Question: This is a somewhat noob-question for someone who had a few years of web development experience, but after not finding the answer on either or , I have decided to ask it here.
I am using web framework for , but this question is not specific to any web framework or programming language.
Here's a list of games that are queried from the database. Each game entity is a single table row, generated using a :
'''
table.table
tbody
for game in games
tr
td.span2
img.img-polaroid(src='/img/games/#{game.largeImage}')
// continues further
'''

Each block, as well as each button/modal dialog are generated by the for-loop with an id that matches the game. For example, the button for Assassin's Creed will have . - is how you reference a variable in Jade, passed in from the server.
'''
button.btn.btn-primary.btn-mini(id='price-#{game.slug}', href='#buyModal', role='button', data-toggle='modal')
'''
and
'''
.modal.hide.fade(id='modal-#{game.slug}', tabindex='-1', role='dialog', aria-labelledby='myModalLabel', aria-hidden='true')
.modal-header
span.lead Game Checkout
img.pull-right(src='/img/new_visa_medium.gif')
.modal-body
label
i.icon-user
| Name on Card
input.input-medium(type='text')
label
i.icon-barcode
| Card Number
input.input-medium(type='text', placeholder='**** **** **** ****', maxlength=16)
label
i.icon-time
| Expiration Date
input.input-mini(type='text', placeholder='MMYY', maxlength=4)
label
i.icon-qrcode
| Card Code
input.input-mini(type='text', placeholder='CVC', maxlength=4)
.modal-footer
button.btn(data-dismiss='modal', aria-hidden='true') Cancel
button.btn.btn-primary(id='#{game.slug}') Buy
'''
and
'''
script(type='text/javascript')
$('#_#{game.slug}').raty({
path: '/img',
round : { down: .25, full: .6, up: .76 },
score: #{game.rating}/#{game.votes},
readOnly: true
});
'''
Multiply that by the number of games and that's how many inline scripts I have on one page.
Worse yet, I have to account for the following cases:
- -
...in that case, use the following script:
'''
script(type='text/javascript')
$('#_#{game.slug}').raty({
path: '/img',
round : { down: .25, full: .6, up: .76 },
score: #{game.rating}/#{game.votes},
readOnly: false,
click: function (score, event) {
var self = this;
$.meow({
message: 'Thanks for voting. Your rating has been recorded.',
icon: 'http://png-3.findicons.com/files/icons/1577/danish_royalty_free/32/smiley.png'
});
$.ajax({
type: 'POST',
url: '/games/rating',
data: {
slug: $(self).attr('id').slice(1),
rating: score
},
success: function () {
console.log('setting to read-only');
$(self).raty('readOnly', true);
}
});
}
});
'''
-
Long story short, it has become a maintenance nightmare trying to maintain all this JavaScript in my template files, and my markup looks unacceptably dirty.
What's a solution for this? This seems like such a common scenario for CRUD applications. Ideally I would like to move all javascript to a separate file. But if I could remove some code duplication, that would be great too.
The problem is if I move inline javascript to a separate file how do I know which game am I rating? How do I know which Buy button has user clicked on?
Right now there is no ambiguity because for games I have N buy buttons, modal dialogs and rating scripts. Regardless of what anyone thinks of this style of programming, it's an awful way to maintain the code.
Please share some insight with a noobie!
Thank you in advance.
Here's a complete code snippet of my games.jade file:
'''
extends layout
block content
br
ul.nav.nav-pills
if heading === 'Top 25'
li.active
a(href='/games') Top 25
else
li
a(href='/games') Top 25
if heading === 'Action'
li.active
a(href='/games/genre/action') Action
else
li
a(href='/games/genre/action') Action
if heading === 'Adventure'
li.active
a(href='/games/genre/adventure') Adventure
else
li
a(href='/games/genre/adventure') Adventure
if heading === 'Driving'
li.active
a(href='/games/genre/driving') Driving
else
li
a(href='/games/genre/driving') Driving
if heading === 'Puzzle'
li.active
a(href='/games/genre/puzzle') Puzzle
else
li
a(href='/games/genre/puzzle') Puzzle
if heading === 'Role-Playing'
li.active
a(href='/games/genre/role-playing') Role-Playing
else
li
a(href='/games/genre/role-playing') Role-Playing
if heading === 'Simulation'
li.active
a(href='/games/genre/simulation') Simulation
else
li
a(href='/games/genre/simulation') Simulation
if heading === 'Strategy'
li.active
a(href='/games/genre/strategy') Strategy
else
li
a(href='/games/genre/strategy') Strategy
if heading === 'Sports'
li.active
a(href='/games/genre/sports') Sports
else
li
a(href='/games/genre/sports') Sports
if games.length == 0
.alert.alert-warning
| Database query returned no results.
else
table.table
tbody
for game in games
.modal.hide.fade(id='modal-#{game.slug}', tabindex='-1', role='dialog', aria-labelledby='myModalLabel', aria-hidden='true')
.modal-header
span.lead Game Checkout
img.pull-right(src='/img/new_visa_medium.gif')
.modal-body
label
i.icon-user
| Name on Card
input.input-medium(type='text')
label
i.icon-barcode
| Card Number
input.input-medium(type='text', placeholder='**** **** **** ****', maxlength=16)
label
i.icon-time
| Expiration Date
input.input-mini(type='text', placeholder='MMYY', maxlength=4)
label
i.icon-qrcode
| Card Code
input.input-mini(type='text', placeholder='CVC', maxlength=4)
.modal-footer
button.btn(data-dismiss='modal', aria-hidden='true') Cancel
button.btn.btn-primary(id='#{game.slug}') Buy
tr
td.span2
img.img-polaroid(src='/img/games/#{game.largeImage}')
td
a(href='/games/#{game.slug}')
strong
= game.title
| &nbsp;
if user.userName
button.btn.btn-primary.btn-mini(id='price-#{game.slug}', href='#modal-#{game.slug}', role='button', data-toggle='modal')
i.icon-shopping-cart.icon-white
= game.price
if user.purchasedGames && user.purchasedGames.length > 0
for mygame in user.purchasedGames
if mygame.game.slug == game.slug
script(type='text/javascript')
$('#price-#{game.slug}').removeAttr('href');
$('#price-#{game.slug}').html('<i class="icon-shopping-cart icon-white"></i> Purchased');
div
span(id='_' + game.slug)
span(id='votes', name='votes')
| (#{game.votes} votes)
div
small.muted
div #{game.releaseDate} | #{game.publisher}
div #{game.genre}
p
=game.description
// logged-in users
if user.userName
if game.votedPeople.length > 0
for voter in game.votedPeople
if voter == user.userName || user.suspendedRating
script(type='text/javascript')
$('#_#{game.slug}').raty({
path: '/img',
round : { down: .25, full: .6, up: .76 },
score: #{game.rating}/#{game.votes},
readOnly: true
});
else
script(type='text/javascript')
$('#_#{game.slug}').raty({
path: '/img',
round : { down: .25, full: .6, up: .76 },
score: #{game.rating}/#{game.votes},
readOnly: false,
click: function (score, event) {
var self = this;
$.meow({
message: 'Thanks for voting. Your rating has been recorded.',
icon: 'http://png-3.findicons.com/files/icons/1577/danish_royalty_free/32/smiley.png'
});
$.ajax({
type: 'POST',
url: '/games/rating',
data: {
slug: $(self).attr('id').slice(1),
rating: score
},
success: function () {
console.log('setting to read-only');
$(self).raty('readOnly', true);
}
});
}
});
else
if (user.suspendedRating)
script(type='text/javascript')
$('#_#{game.slug}').raty({
path: '/img',
round : { down: .25, full: .6, up: .76 },
score: #{game.rating}/#{game.votes},
readOnly: true
});
else
script(type='text/javascript')
$('#_#{game.slug}').raty({
path: '/img/',
round : { down: .25, full: .6, up: .76 },
score: #{game.rating}/#{game.votes},
readOnly: false,
click: function (score, event) {
var self = this;
$.meow({
message: 'Thanks for voting. Your rating has been recorded.',
icon: 'http://png-3.findicons.com/files/icons/1577/danish_royalty_free/32/smiley.png'
});
$.ajax({
type: 'POST',
url: '/games/rating',
data: {
slug: $(self).attr('id').slice(1),
rating: score
},
success: function () {
console.log('setting to read-only');
$(self).raty('readOnly', true);
}
});
}
});
else
script(type='text/javascript')
$('#_#{game.slug}').raty({
path: '/img',
round : { down: .25, full: .6, up: .76 },
score: #{game.rating}/#{game.votes},
readOnly: true
});
script(type='text/javascript')
$('##{game.slug}').click(function() {
var game = this;
$.ajax({
type: 'post',
url: '/buy',
data: {
slug: $(game).attr('id')
}
}).success(function () {
$('#price-#{game.slug}').attr('disabled', 'true');
$('#modal-' + $(game).attr('id')).modal('hide');
humane.log('Your order has been submitted!');
});
});
'''
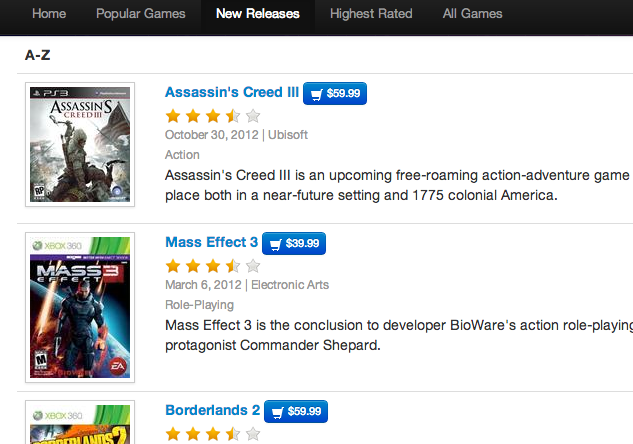
Answer: That was way too long to read. Anyways, I think I get the gist of what you're saying and would use a format like this:
'''
<div id="some_container">
<!-- The following div would be generated in each iteration of the for loop you speak of -->
<div class="item-container" data-game-name="Your game name" data-game-id="23">
<span class="button delete-button">X</span>
</div>
</div>
'''
And your script would be something with delegation (to minimize the number of bindings greatly):
'''
$(document).ready(function () {
$("#some_container").on("click", ".delete-button", function () {
var $this = $(this);
var $container = $this.closest(".item-container");
var game_name = $container.data("game-name");
var game_id = $container.data("game-id");
// Do whatever with the above 2 variables
});
});
'''
As for the modal stuff, you could either create a '<div>' that has a "template" for what to display for whatever. Then, when you click on whatever button, you use logic like the above (get the first parent '.item-container' to get details on the item, them fill in the "template" in the modal with this information. Then that way, the "OK" button doesn't need a million hardcoded things - just one - grab the information from the template and make whatever call or submit the form.